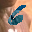
Label: 6